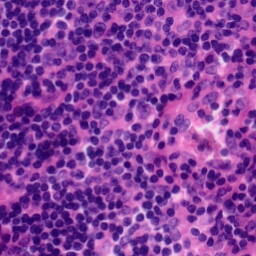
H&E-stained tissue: Tonsil